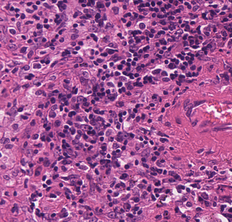
Tumor epithelial tissue: no
Tumor-associated stroma tissue: yes
Normal tissue: no